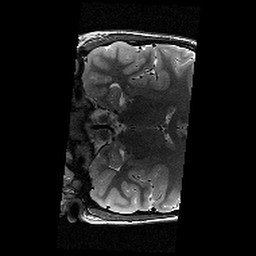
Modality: T2w
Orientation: coronal
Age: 9
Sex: female
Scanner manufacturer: siemens
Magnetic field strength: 3 T
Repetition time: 9.23 s
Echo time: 0.067 s